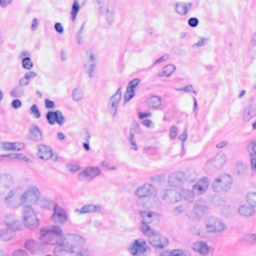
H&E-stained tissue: Breast